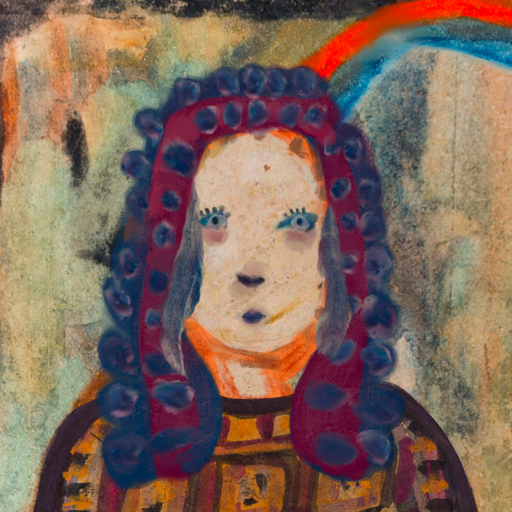
Background: Childish, Head And Neck Front: Rupkatha, Face Front: Hill_Girl, Bust: Doll, Hair Front: Hill_Girl, Head Accessory: Blank, Second Necklace: Blank, Necklace: Blank, Baby: Blank